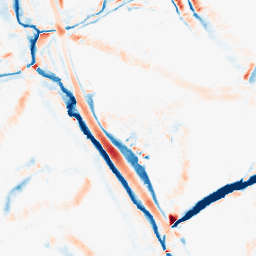
Category: morphological
Decomposition family: morphological_diamond
Decomposition parameters: operation: average
radius: 10
Upsampling method: regularized
Upsampling parameters: scale: 2
lambda_reg: 0.001
Upsampling scale: 2